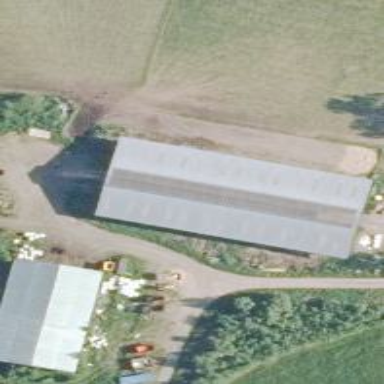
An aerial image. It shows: Farm auxiliary building.